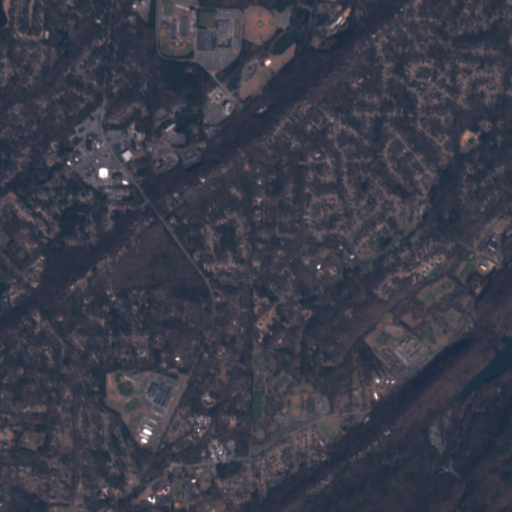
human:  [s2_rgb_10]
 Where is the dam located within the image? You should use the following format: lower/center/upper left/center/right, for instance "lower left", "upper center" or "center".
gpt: The dam is located in the lower right of the image.
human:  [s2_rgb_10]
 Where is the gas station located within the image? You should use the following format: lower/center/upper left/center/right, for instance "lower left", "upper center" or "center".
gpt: The gas station is located in the upper left of the image.
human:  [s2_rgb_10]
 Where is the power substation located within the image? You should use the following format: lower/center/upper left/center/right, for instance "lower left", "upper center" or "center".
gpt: The power substation is located in the lower center of the image.
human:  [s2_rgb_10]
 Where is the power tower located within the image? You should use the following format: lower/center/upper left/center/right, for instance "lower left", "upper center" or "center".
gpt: The power tower is located in the lower left of the image.
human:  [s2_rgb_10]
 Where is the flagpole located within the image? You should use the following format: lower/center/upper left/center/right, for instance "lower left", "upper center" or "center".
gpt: The flagpole is located in the upper center of the image.
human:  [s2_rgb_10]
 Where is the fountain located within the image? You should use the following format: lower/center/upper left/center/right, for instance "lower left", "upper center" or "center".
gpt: The fountain is located in the upper center of the image.
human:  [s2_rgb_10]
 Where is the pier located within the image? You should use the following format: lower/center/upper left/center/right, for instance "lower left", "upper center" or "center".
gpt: The pier is located in the upper center of the image.
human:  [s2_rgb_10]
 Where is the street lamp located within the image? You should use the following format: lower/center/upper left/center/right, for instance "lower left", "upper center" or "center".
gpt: The street lamp is located in the upper left of the image.
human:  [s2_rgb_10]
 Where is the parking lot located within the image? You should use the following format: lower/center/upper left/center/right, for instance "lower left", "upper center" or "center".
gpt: There is no parking lot in the image.